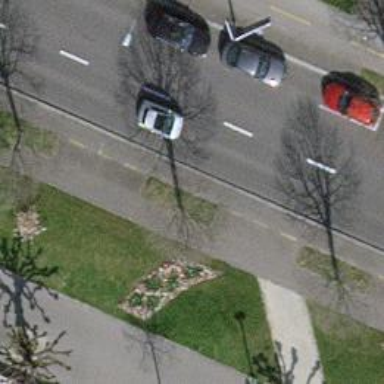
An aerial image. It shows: Avenue of trees.